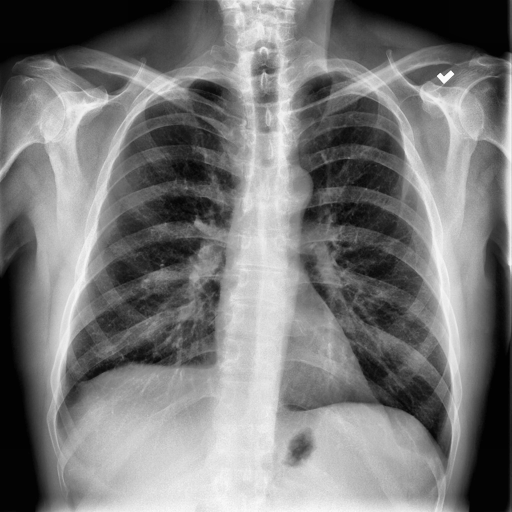
Finding: NORMAL